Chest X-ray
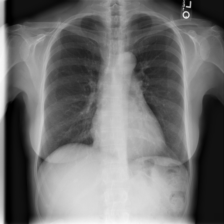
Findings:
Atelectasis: negative
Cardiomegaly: negative
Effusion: negative
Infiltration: negative
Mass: negative
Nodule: negative
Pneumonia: negative
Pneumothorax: negative
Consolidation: negative
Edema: negative
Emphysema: negative
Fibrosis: negative
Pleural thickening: negative
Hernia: negative